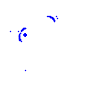
Particle: proton